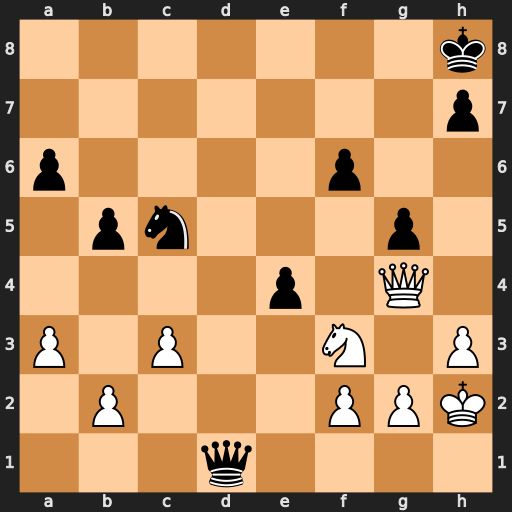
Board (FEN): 7k/7p/p4p2/1pn3p1/4p1Q1/P1P2N1P/1P3PPK/3q4
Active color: w
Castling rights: -
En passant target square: -
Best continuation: Qc8+ Kg7 Nd4 Qd2 Nf5+